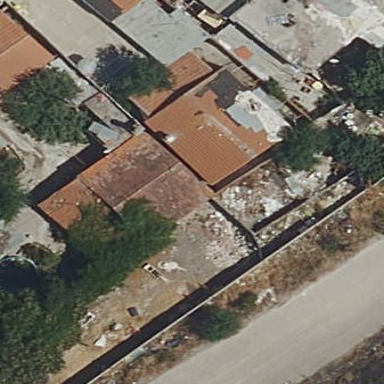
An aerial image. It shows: Residential building.